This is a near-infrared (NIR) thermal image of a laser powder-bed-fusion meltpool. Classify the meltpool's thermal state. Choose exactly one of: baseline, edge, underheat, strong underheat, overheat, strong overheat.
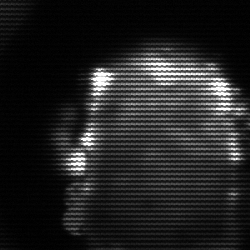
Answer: baseline